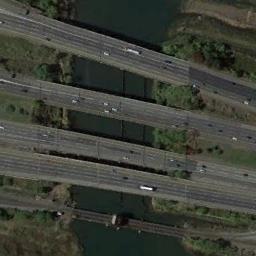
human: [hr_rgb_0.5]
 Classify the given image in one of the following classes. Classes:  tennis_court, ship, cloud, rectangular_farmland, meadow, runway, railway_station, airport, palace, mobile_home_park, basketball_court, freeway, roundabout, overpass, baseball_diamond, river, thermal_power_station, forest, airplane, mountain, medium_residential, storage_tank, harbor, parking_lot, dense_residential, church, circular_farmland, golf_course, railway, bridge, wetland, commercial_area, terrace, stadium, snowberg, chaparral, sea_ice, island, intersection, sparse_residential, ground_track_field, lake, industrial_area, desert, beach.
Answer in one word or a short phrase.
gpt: bridge